Question: I just walked through <URL> and I'm unfortunately not seeing the Admin styles shown.
Here's what I see:

Here's what's pictured in the tutorial:
<URL>
It appears that for some reason, the admin styles aren't kicking in.
Here's my 'settings.py':
'''
"""
Django settings for projectname project.
For more information on this file, see
https://docs.djangoproject.com/en/1.7/topics/settings/
For the full list of settings and their values, see
https://docs.djangoproject.com/en/1.7/ref/settings/
"""
# Build paths inside the project like this: os.path.join(BASE_DIR, ...)
import os
BASE_DIR = os.path.dirname(os.path.dirname(__file__))
# True base path of the entire project, ie directory of setup.py
PROJECT_DIR = os.path.dirname(
os.path.join(os.path.dirname(__file__), '..'))
# Quick-start development settings - unsuitable for production
# See https://docs.djangoproject.com/en/1.7/howto/deployment/checklist/
# SECURITY WARNING: keep the secret key used in production secret!
SECRET_KEY = 'things'
# SECURITY WARNING: don't run with debug turned on in production!
DEBUG = True
TEMPLATE_DEBUG = True
ALLOWED_HOSTS = []
SITE_ID = 1
# Application definition
INSTALLED_APPS = (
# Default
'django.contrib.admin',
'django.contrib.auth',
'django.contrib.contenttypes',
'django.contrib.sessions',
'django.contrib.messages',
'django.contrib.sites',
'django.contrib.staticfiles',
# Pipeline
'pipeline',
# Django CMS
'mptt',
'menus',
'sekizai',
'djangocms_admin_style',
'cms'
)
MIDDLEWARE_CLASSES = (
'django.contrib.sessions.middleware.SessionMiddleware',
'django.middleware.common.CommonMiddleware',
'django.middleware.csrf.CsrfViewMiddleware',
'django.contrib.auth.middleware.AuthenticationMiddleware',
'django.contrib.auth.middleware.SessionAuthenticationMiddleware',
'django.contrib.messages.middleware.MessageMiddleware',
'django.middleware.clickjacking.XFrameOptionsMiddleware',
# Django CMS
'cms.middleware.user.CurrentUserMiddleware',
'cms.middleware.page.CurrentPageMiddleware',
'cms.middleware.toolbar.ToolbarMiddleware',
'cms.middleware.language.LanguageCookieMiddleware',
)
TEMPLATE_CONTEXT_PROCESSORS = (
"django.contrib.auth.context_processors.auth",
"django.core.context_processors.debug",
"django.core.context_processors.i18n",
"django.core.context_processors.media",
"django.core.context_processors.request",
"django.core.context_processors.static",
"django.core.context_processors.tz",
"django.contrib.messages.context_processors.messages",
'sekizai.context_processors.sekizai',
'cms.context_processors.cms_settings',
)
MIGRATION_MODULES = {
'cms': 'cms.migrations_django',
'menus': 'menus.migrations_django',
}
ROOT_URLCONF = 'projectname.urls'
WSGI_APPLICATION = 'projectname.wsgi.application'
# Pipeline
# http://django-pipeline.readthedocs.org
STATICFILES_STORAGE = 'pipeline.storage.PipelineCachedStorage'
PIPELINE_COMPILERS = (
'pipeline.compilers.less.LessCompiler'
)
PIPELINE_CSS = {
}
PIPELINE_JS = {
}
# Database
# https://docs.djangoproject.com/en/1.7/ref/settings/#databases
DATABASES = {
'default': {
'ENGINE': 'django.db.backends.sqlite3',
'NAME': os.path.join(BASE_DIR, 'db.sqlite3'),
}
}
# Internationalization
# https://docs.djangoproject.com/en/1.7/topics/i18n/
LANGUAGES = [
('en-us', 'English'),
]
LANGUAGE_CODE = 'en-us'
TIME_ZONE = 'UTC'
USE_I18N = True
USE_L10N = True
USE_TZ = True
# Static files (CSS, JavaScript, Images)
# https://docs.djangoproject.com/en/1.7/howto/static-files/
MEDIA_ROOT = os.path.join(PROJECT_DIR, "media")
MEDIA_URL = "/media/"
STATIC_ROOT = os.path.join(PROJECT_DIR, "static")
STATIC_URL = '/static/'
TEMPLATE_DIRS = (
os.path.join(PROJECT_DIR, "templates"),
)
CMS_TEMPLATES = (
('template_1.html', 'Template One'),
)
'''
And, for reference, here are my URLs:
'''
from django.conf import settings
from django.conf.urls import include, url, patterns
from django.conf.urls.i18n import i18n_patterns
from django.conf.urls.static import static
from django.contrib import admin
urlpatterns = patterns('',
url(r'^admin/', include(admin.site.urls)),
url(r'^', include('cms.urls')),
) + static(settings.MEDIA_URL, document_root=settings.MEDIA_ROOT)
'''
What have I missed that causes the admin to not get the right styles?
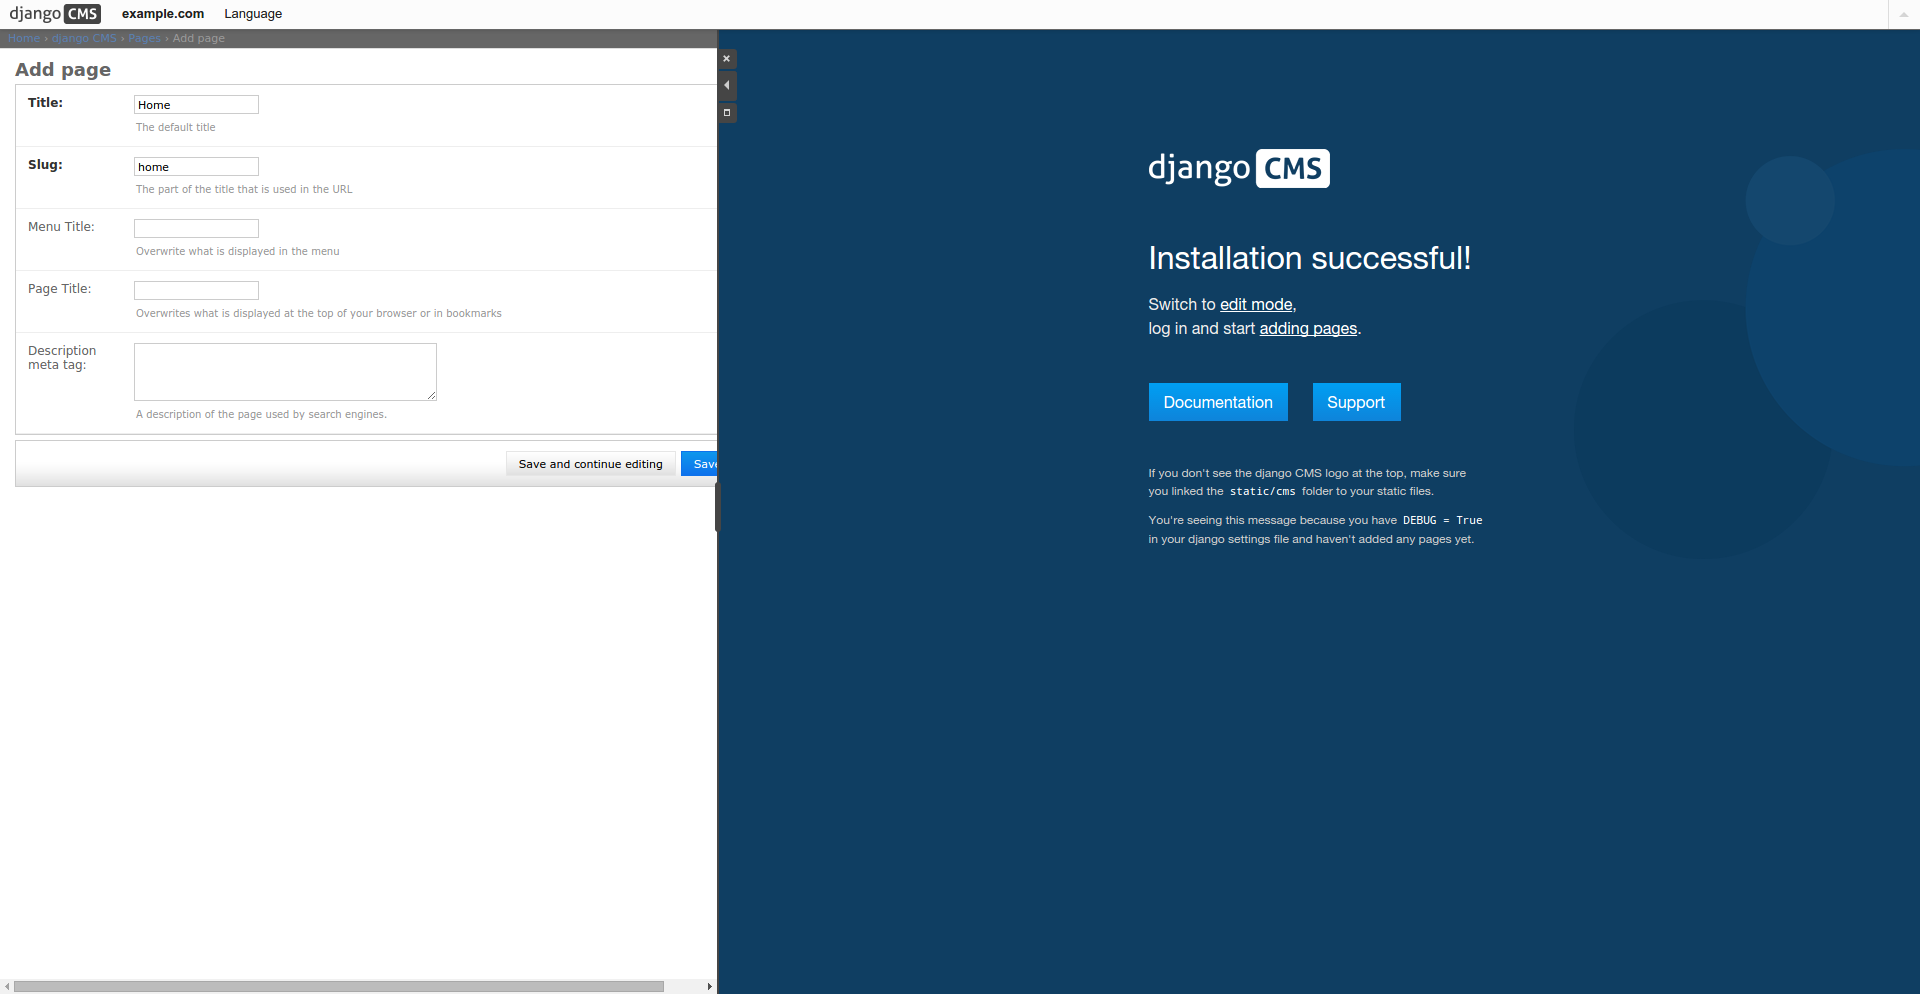
Answer: In your 'INSTALLED_APPS', you have to put ''django.contrib.admin'' below''djangocms_admin_style'', like:
'''
...
'djangocms_admin_style',
'django.contrib.admin',
...
'''
As the <URL> says:
'''
'djangocms_admin_style', # for the admin skin. You **must** add 'djangocms_admin_style' in the list **before** 'django.contrib.admin'.
'''
After that, the style can be displayed correctly.